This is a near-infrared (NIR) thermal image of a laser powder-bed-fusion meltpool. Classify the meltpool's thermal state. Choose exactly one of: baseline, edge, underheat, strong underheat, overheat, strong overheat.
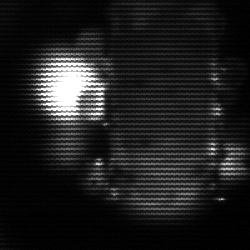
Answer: strong underheat